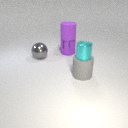
large gray rubber cylinder below small cyan metal cylinder